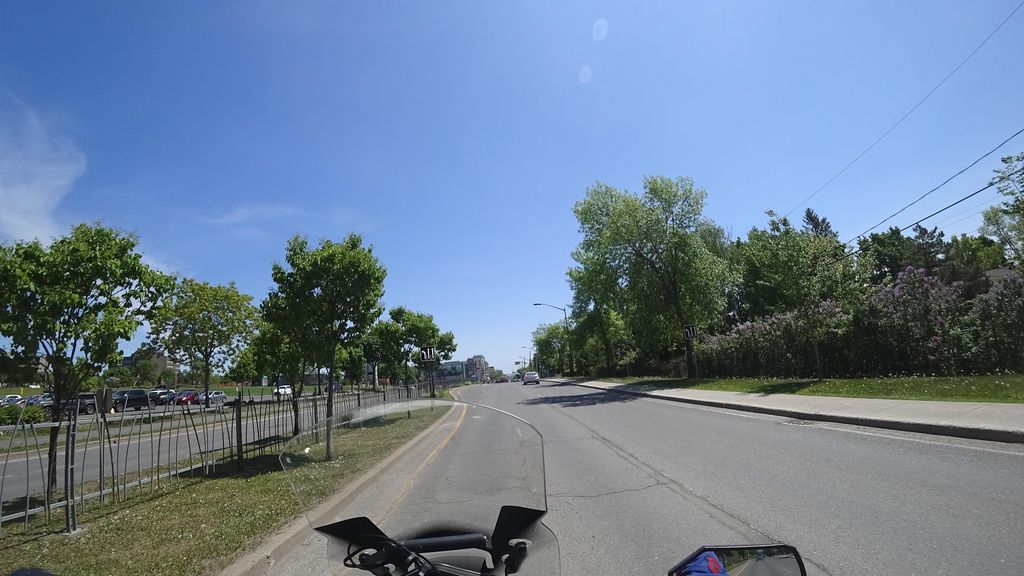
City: quebec_city